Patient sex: M
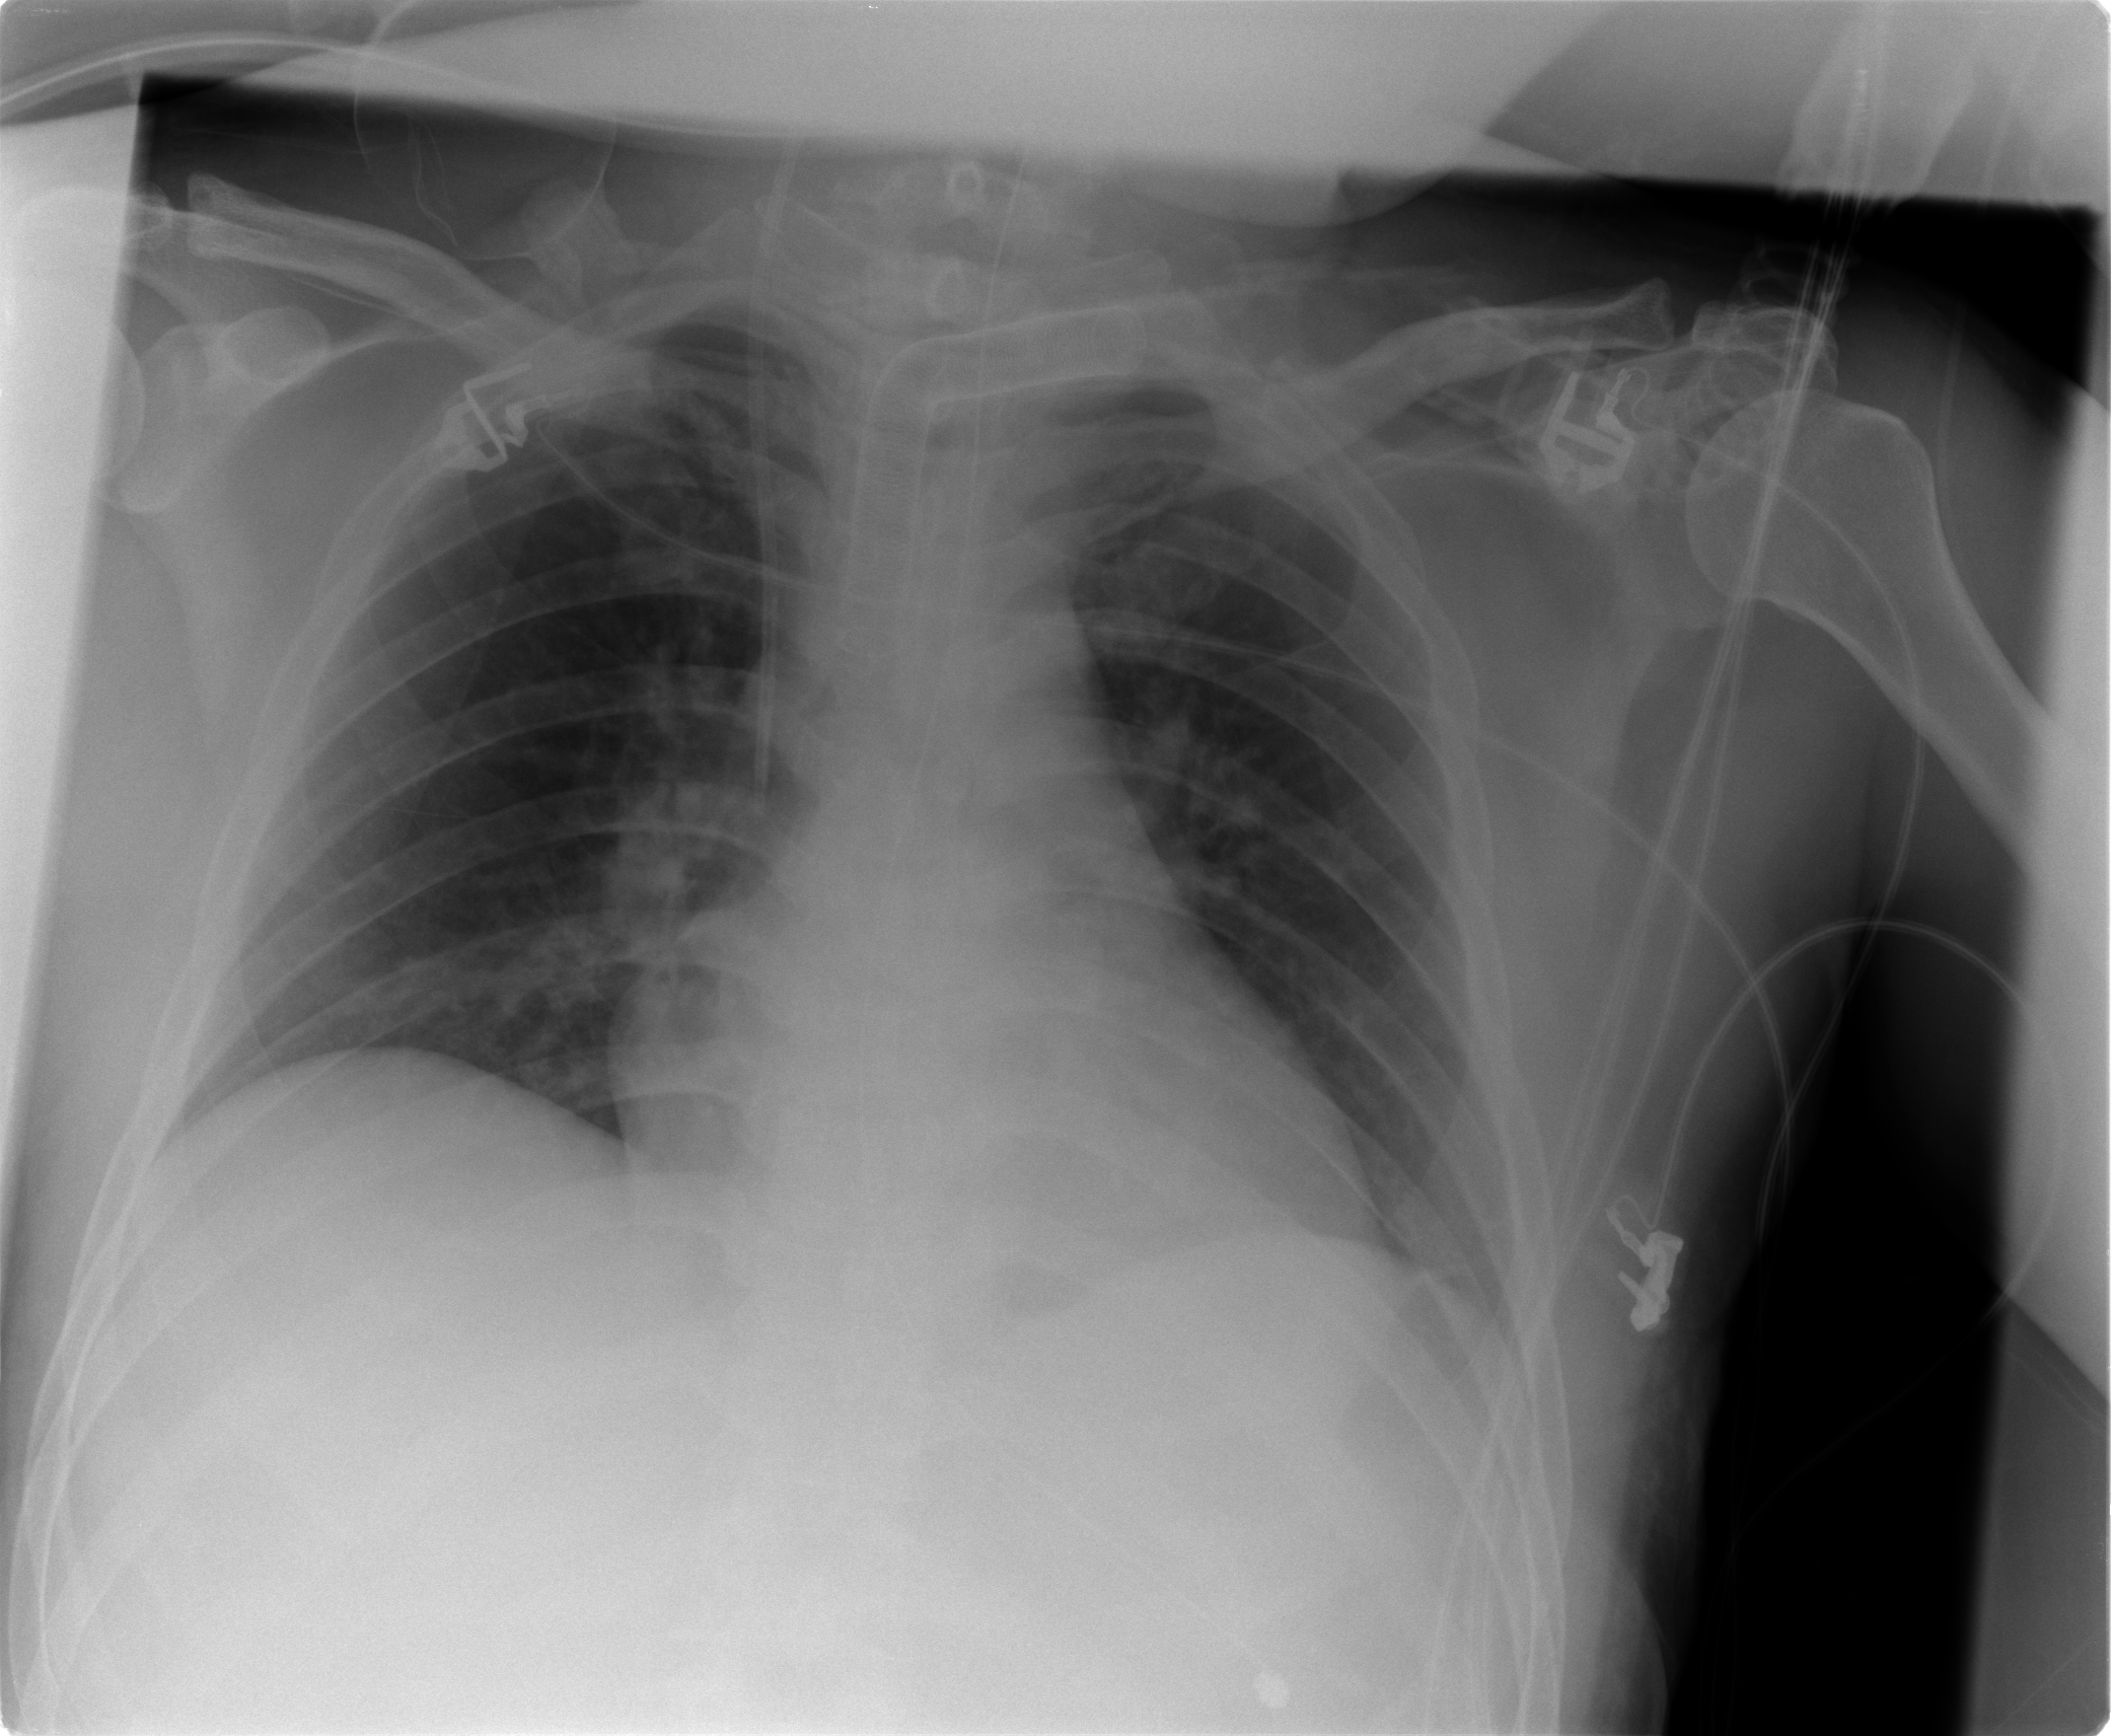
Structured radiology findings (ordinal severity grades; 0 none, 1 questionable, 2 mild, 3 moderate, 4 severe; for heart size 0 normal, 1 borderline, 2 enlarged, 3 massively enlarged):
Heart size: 1
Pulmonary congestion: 1
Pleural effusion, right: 0
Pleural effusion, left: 0
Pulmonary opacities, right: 0
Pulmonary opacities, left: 0
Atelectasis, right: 0
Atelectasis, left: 0